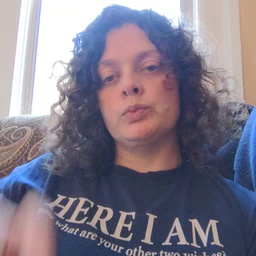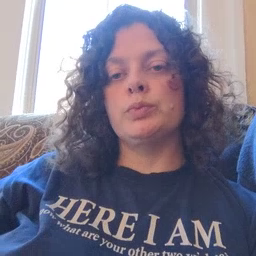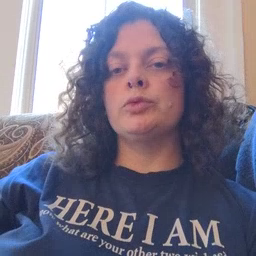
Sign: talk